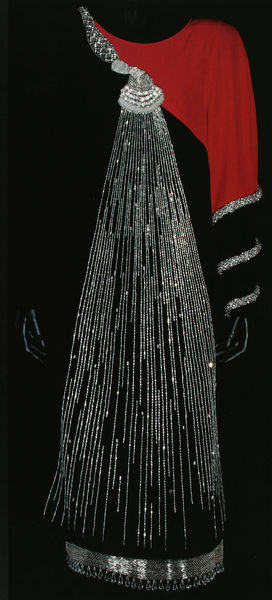
Titel: Kleid und Rock
Künstler: Karl Lagerfeld
Standort: Kyoto (Japan)
Institution: Kyoto Costume Institute
Schlagwörter: blau, brust, frau, grau, kleid, schmuck, schwarz, rot, mode, arm, lang, silber, steine, weit, ärmel, hände, weite, stickerei, girlande, borte, diamanten, edelsteine, perlen, schulter, rund, schweif, weiblich, gestreift, streifen, robe, knie, glitzern, abendkleid, foto, regen, glitzer, kunst, puppe, reif, gestickt, querschnitt, purpur, konstruktivismus, konstruktiv, feminin, pailetten, pailletten, haute couture, dämlich, pallietten, a linie, avantgardistisch, rob, robve, rubinrot, sreifen, tiefschwarz